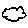
Label: cloud